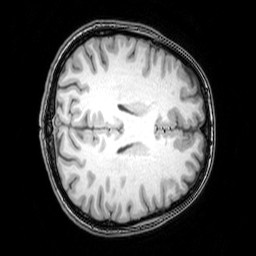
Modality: T1w
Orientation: axial
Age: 23
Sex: female
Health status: healthy
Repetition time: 0.081 s
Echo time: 0.037 s